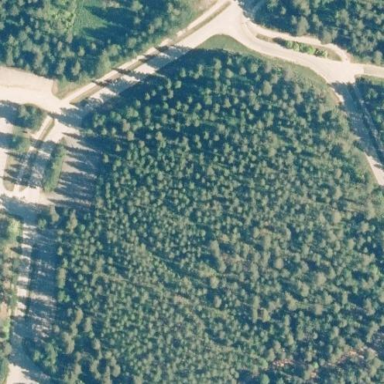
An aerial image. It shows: Woodland with evergreen needle-leaved trees.